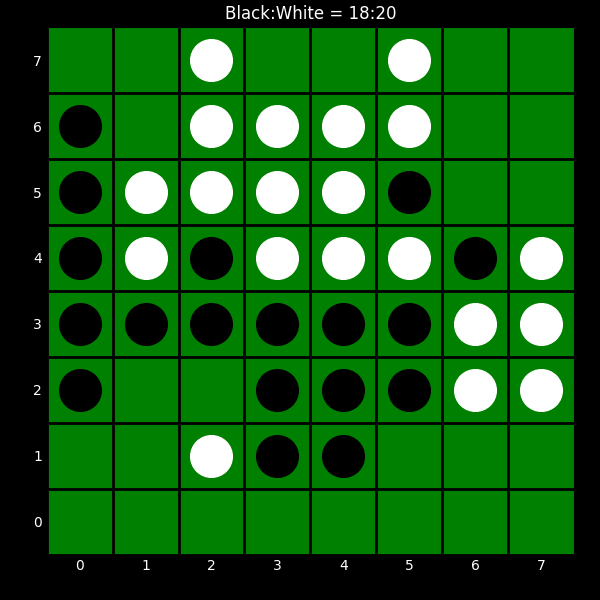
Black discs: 18
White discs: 20